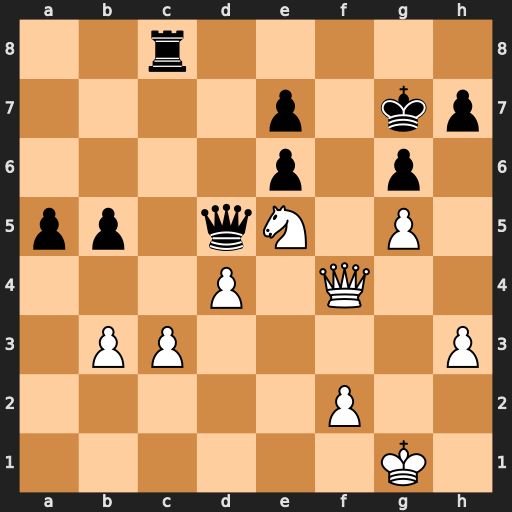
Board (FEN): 2r5/4p1kp/4p1p1/pp1qN1P1/3P1Q2/1PP4P/5P2/6K1
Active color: w
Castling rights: -
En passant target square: -
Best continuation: Qf7+ Kh8 Qxe7 Qxe5 dxe5